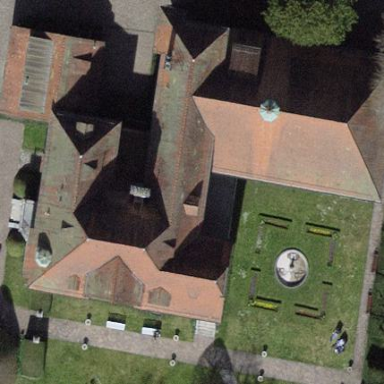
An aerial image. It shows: Public museum building.